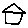
Label: house